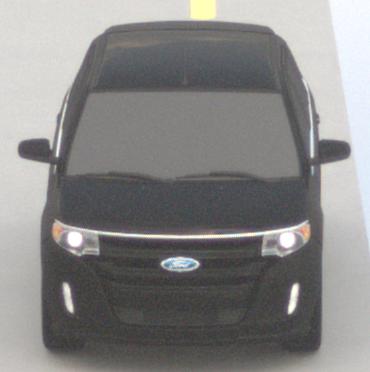
Make: Ford
Model: Edge
Detailed model: Gen. 1 Facelift
Model produced from: 2010
Model produced until: 2015
Doors: 5
Color: black
Road condition: dry road
Daytime: midday
Contrast: low contrast